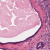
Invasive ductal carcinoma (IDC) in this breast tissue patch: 0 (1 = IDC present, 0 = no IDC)